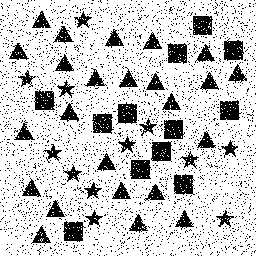
Squares: 12
Triangles: 24
Stars: 12
Total shapes: 48